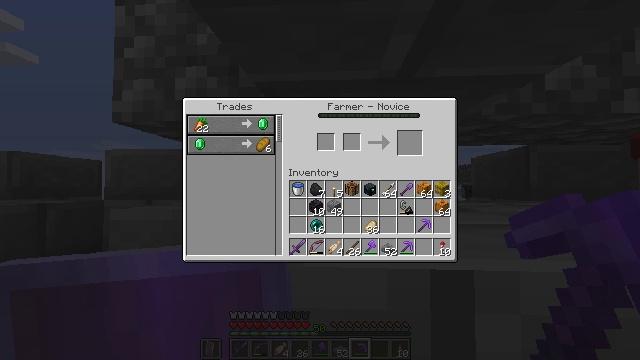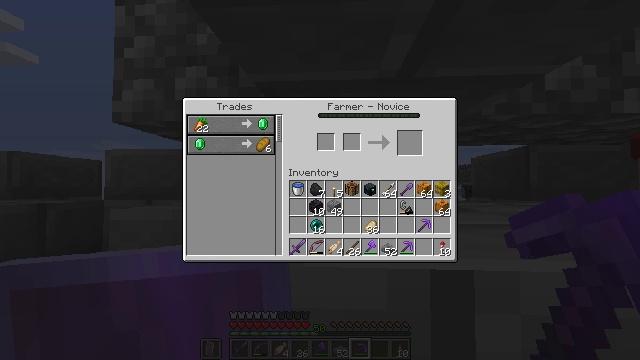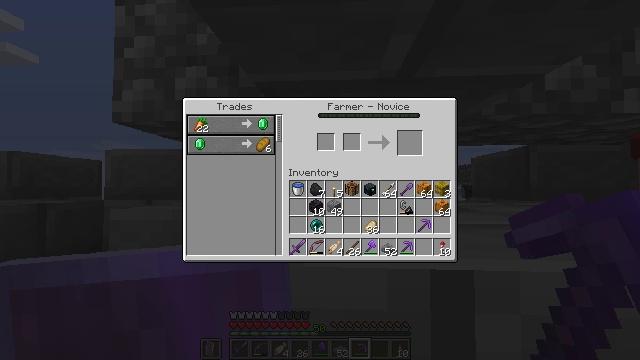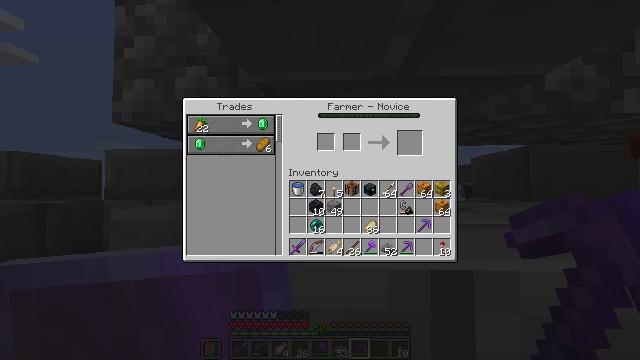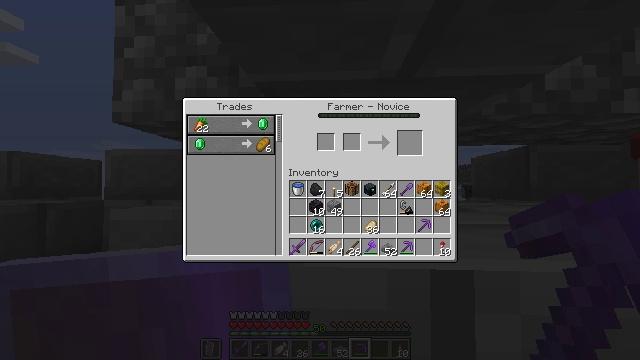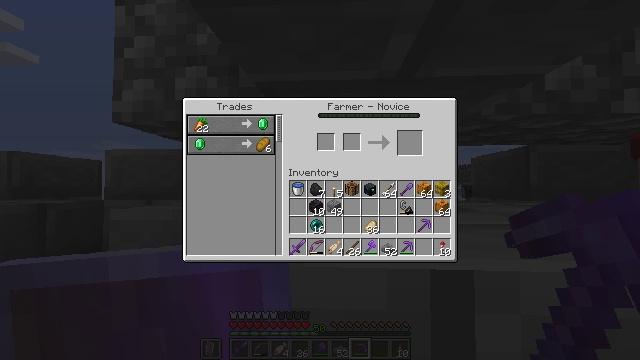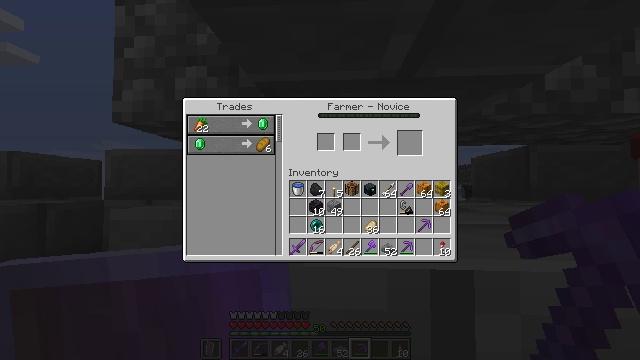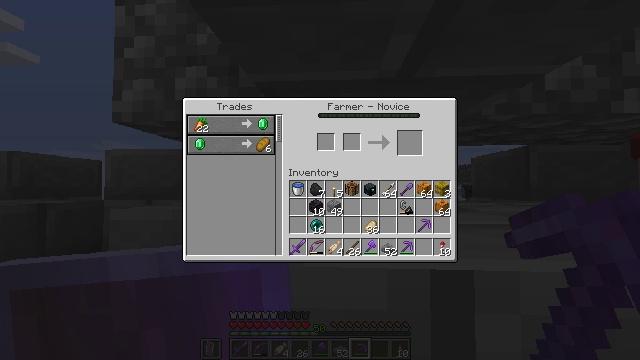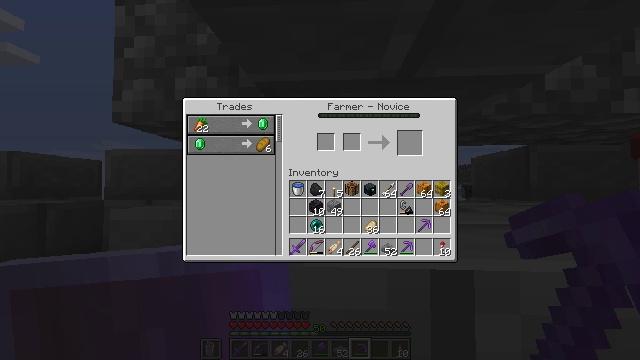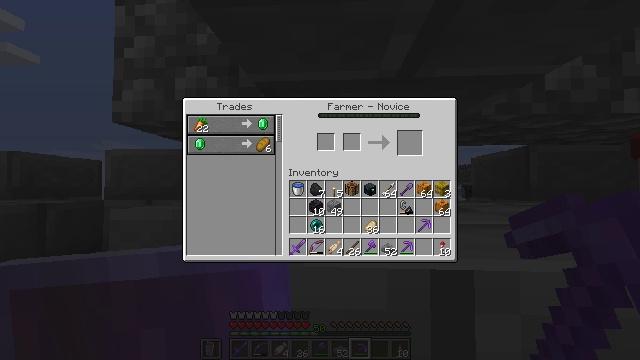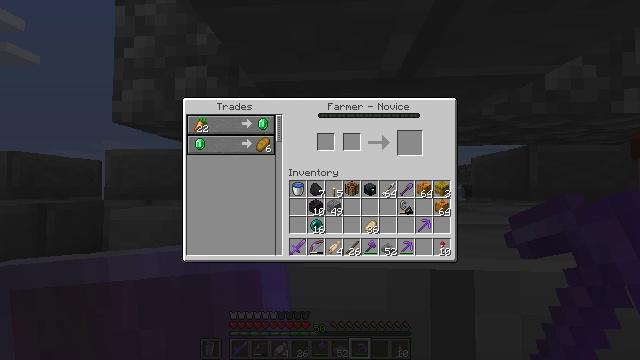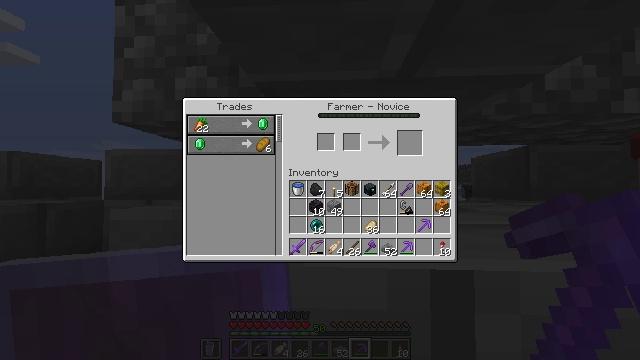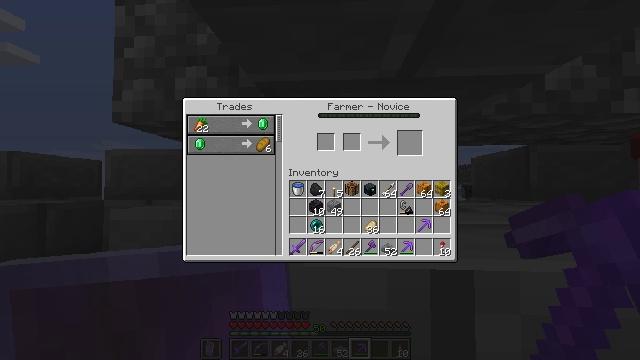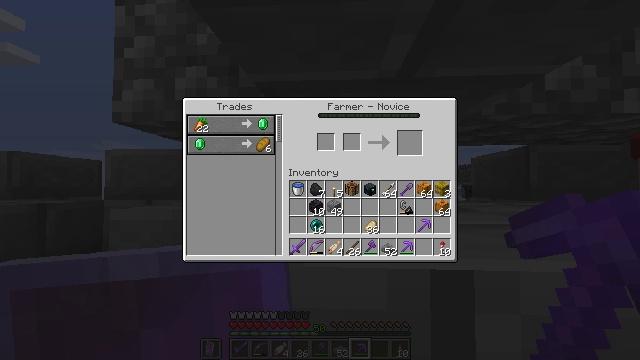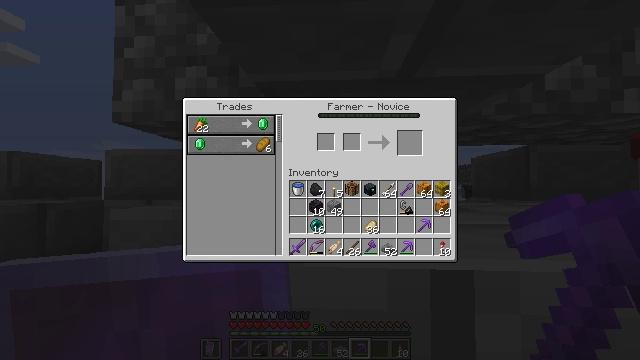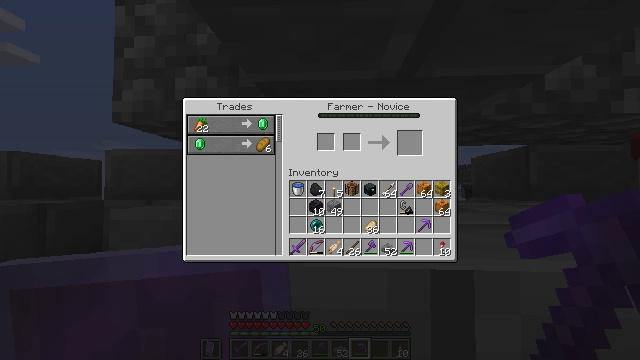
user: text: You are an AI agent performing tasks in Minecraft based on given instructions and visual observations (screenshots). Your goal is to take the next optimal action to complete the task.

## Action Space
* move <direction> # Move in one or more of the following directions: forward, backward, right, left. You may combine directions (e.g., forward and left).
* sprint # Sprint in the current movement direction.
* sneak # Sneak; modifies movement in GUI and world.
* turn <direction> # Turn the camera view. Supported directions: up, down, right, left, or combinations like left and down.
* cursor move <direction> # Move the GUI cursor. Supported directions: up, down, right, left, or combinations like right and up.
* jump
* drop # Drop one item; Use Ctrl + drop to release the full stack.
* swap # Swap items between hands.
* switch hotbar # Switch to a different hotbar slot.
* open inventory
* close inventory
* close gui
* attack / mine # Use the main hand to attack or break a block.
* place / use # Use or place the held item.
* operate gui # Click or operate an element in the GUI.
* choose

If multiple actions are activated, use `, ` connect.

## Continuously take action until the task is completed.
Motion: motion action
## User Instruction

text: Collect the composter for reuse.
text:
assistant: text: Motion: no_op
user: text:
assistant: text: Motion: no_op
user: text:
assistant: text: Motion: no_op
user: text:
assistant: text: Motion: no_op
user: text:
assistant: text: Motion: no_op
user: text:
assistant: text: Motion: no_op
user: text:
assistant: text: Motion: no_op
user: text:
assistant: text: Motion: no_op
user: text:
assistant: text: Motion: no_op
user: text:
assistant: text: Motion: no_op
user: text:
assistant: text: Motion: no_op
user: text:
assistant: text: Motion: no_op
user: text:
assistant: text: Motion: no_op
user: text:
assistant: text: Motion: no_op
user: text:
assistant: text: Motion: no_op
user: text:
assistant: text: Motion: no_op
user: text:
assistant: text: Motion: no_op
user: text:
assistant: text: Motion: no_op
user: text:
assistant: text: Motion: no_op
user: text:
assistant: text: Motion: no_op
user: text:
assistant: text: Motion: no_op
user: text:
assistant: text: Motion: no_op
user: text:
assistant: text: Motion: turn right
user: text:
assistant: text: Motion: turn right and down
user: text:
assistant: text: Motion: turn right and down
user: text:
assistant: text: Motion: turn right and down
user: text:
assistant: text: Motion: no_op
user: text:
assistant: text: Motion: no_op
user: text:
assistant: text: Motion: no_op
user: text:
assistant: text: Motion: no_op